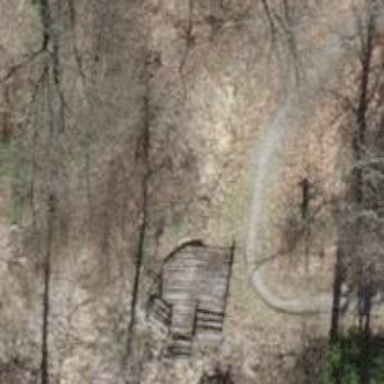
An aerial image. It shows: Path.